Question: In Eclipse Juno if I edit a Java file in a maximized Java Editor and run a unit test the JUnit View shows up in a floating window.

The Java Editor remains active and the JUnit View hides half of my screen. How can I hide the JUnit window with keyboard shortcuts?
I've used Juno Service Release 1, Build id: 20121004-1855 and it's the same with Juno Service Release 2, Build id: 20130225-0426.
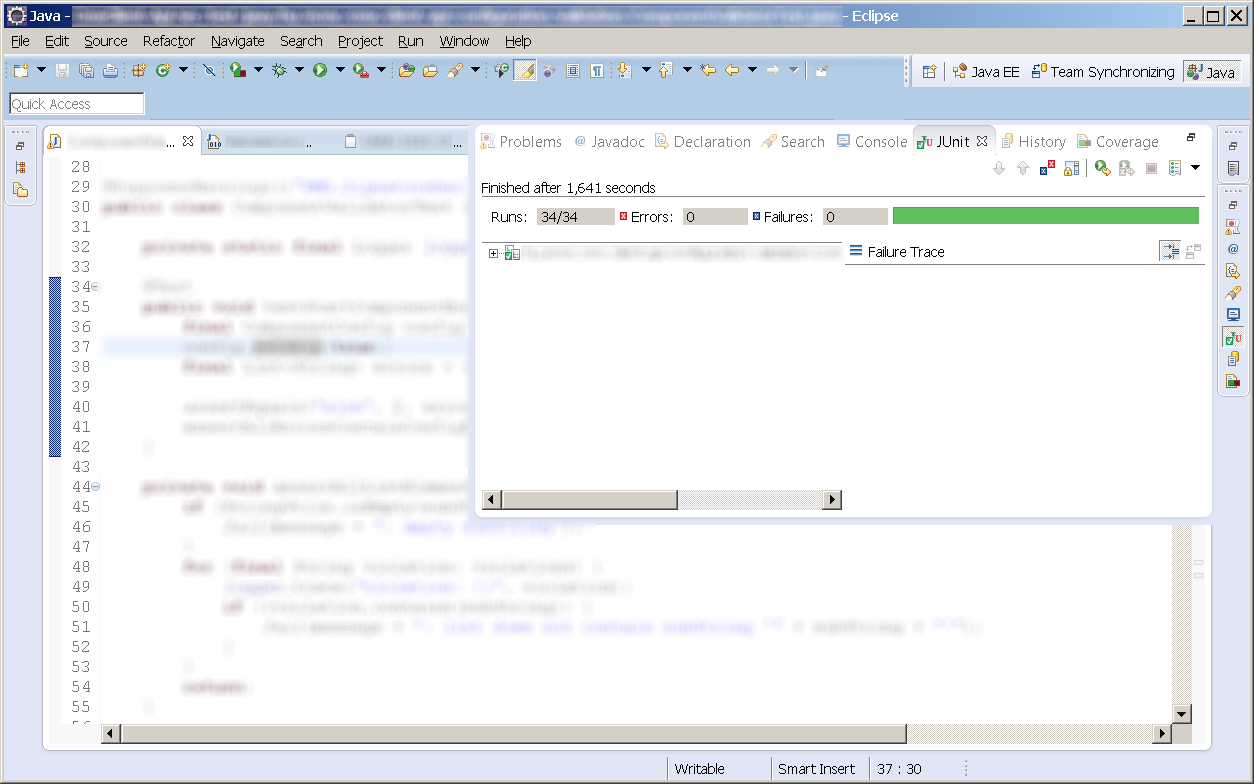
Answer: I went the other way round - using keyboard shortcut to activate editor.
The default is 'F12', which I found too far to move my lazy finger to.
Instead, I rebound it to 'Ctrl + ;'. Its very easy to reach out, and there is no other eclipse shortcut bound to this key combo (at least in my setup).